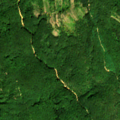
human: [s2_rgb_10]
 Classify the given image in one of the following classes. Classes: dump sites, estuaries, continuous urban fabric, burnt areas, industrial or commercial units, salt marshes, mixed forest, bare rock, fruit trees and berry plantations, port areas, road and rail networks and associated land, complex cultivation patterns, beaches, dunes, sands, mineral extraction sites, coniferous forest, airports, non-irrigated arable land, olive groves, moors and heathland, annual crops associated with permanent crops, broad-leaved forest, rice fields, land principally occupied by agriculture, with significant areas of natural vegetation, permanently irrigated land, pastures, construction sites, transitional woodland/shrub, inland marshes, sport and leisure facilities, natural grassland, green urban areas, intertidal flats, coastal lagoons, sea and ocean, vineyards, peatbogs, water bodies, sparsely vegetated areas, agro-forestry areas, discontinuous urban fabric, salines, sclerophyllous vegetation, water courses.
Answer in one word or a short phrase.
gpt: broad-leaved forest, transitional woodland/shrub